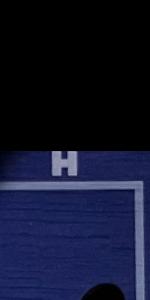
Label: Empty